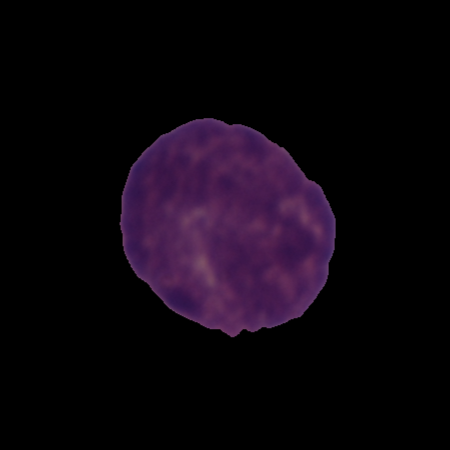
Label: cancer